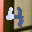
Label: 4